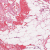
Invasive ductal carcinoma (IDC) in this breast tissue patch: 0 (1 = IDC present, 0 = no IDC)